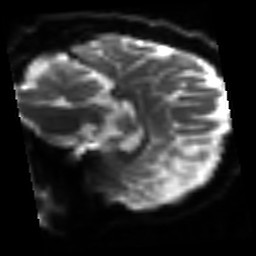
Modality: sbref
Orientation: sagittal
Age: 39
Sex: female
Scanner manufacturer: siemens
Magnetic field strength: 3 T
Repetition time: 3.2 s
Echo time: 0.081 s